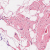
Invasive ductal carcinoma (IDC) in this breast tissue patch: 0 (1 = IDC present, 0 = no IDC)